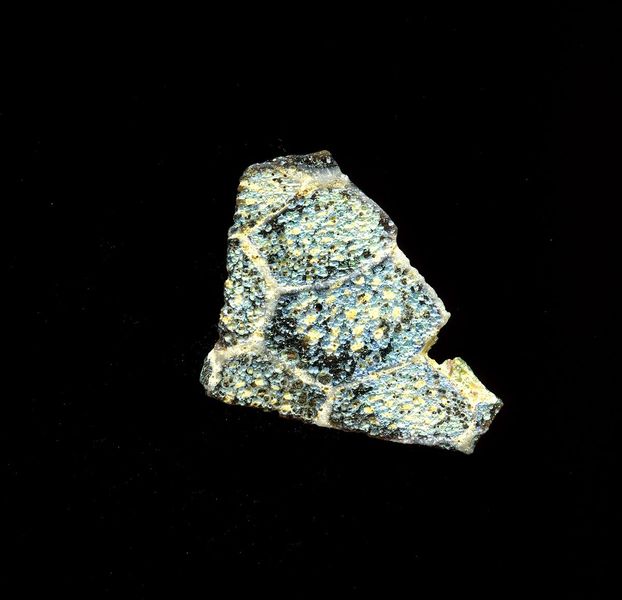
Titel: Fragment eines Gefäßes
Standort: Hamburg
Institution: Museum für Kunst und Gewerbe Hamburg
Schlagwörter: glas, antike, technik, fragment, kaiserzeit, aufbewahrung, blumenornamente, schankgeschirr, gefäß, behälter, frühe kaiserzeit, prinzipat, römische, millefiori, mittlere, späte